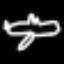
Label: airplane